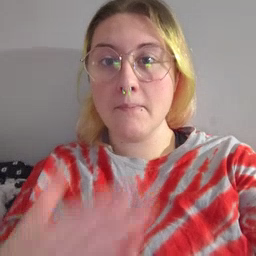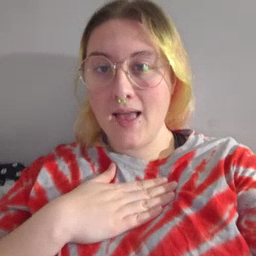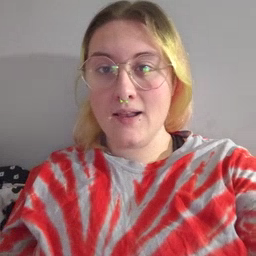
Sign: minemy